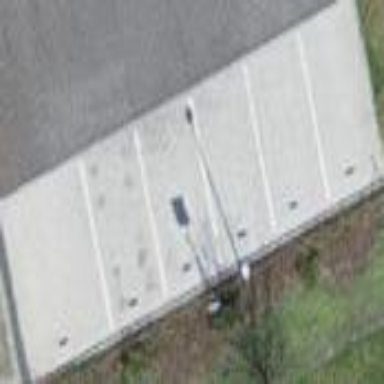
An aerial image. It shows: Street-side parking area.